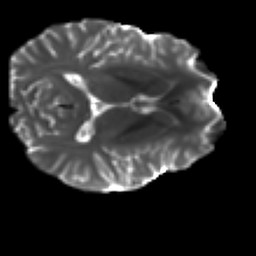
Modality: T2w
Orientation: axial
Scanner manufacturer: ge
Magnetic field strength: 3 T
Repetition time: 7.98 s
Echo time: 0.0701 s